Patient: sex M, age 81
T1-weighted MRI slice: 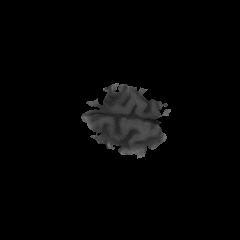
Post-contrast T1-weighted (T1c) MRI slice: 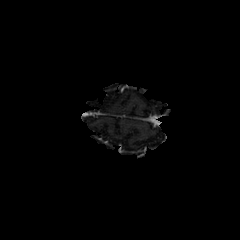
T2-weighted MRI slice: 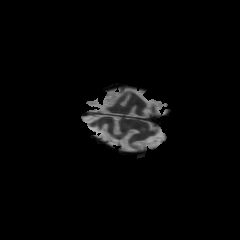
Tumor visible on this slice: no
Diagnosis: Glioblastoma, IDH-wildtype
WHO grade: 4